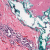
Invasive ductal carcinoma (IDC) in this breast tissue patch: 0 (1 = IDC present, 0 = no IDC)